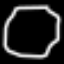
Label: octagon